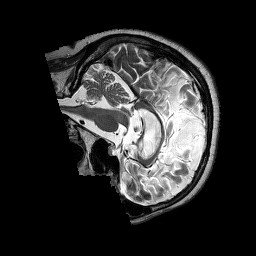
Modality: T2w
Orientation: sagittal
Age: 70
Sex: female
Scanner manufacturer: siemens
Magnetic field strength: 3 T
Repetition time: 3.2 s
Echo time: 0.213 s